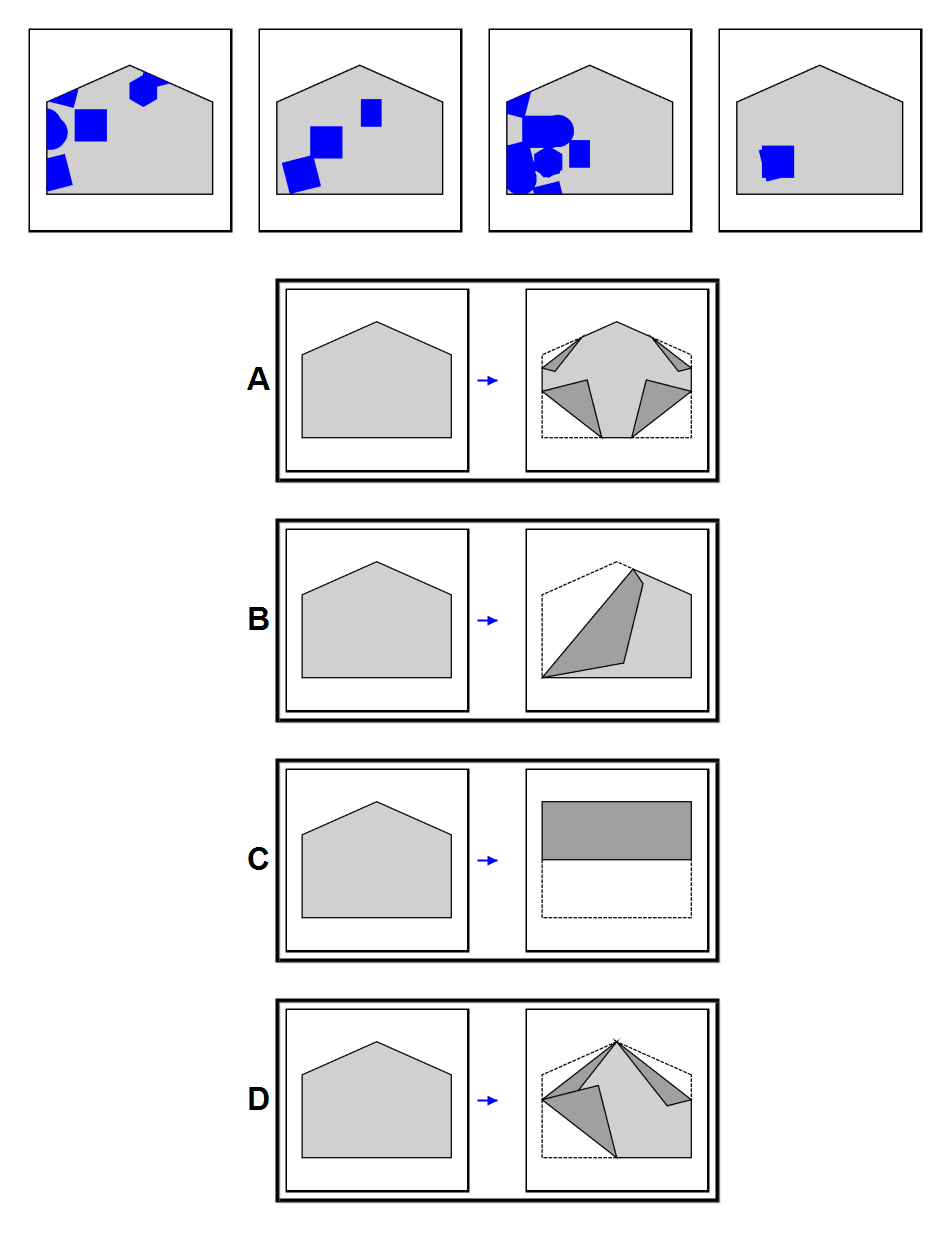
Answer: D